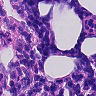
Metastatic tissue present: no